Interaction volume radius: 10 \u00c5
Interaction volume height: 25 \u00c5
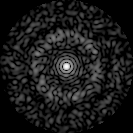
Disorder parameter: 0.8271